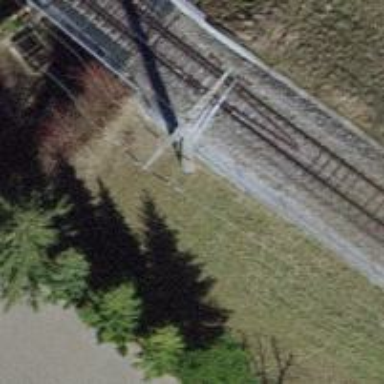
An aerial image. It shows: Concrete power pole.